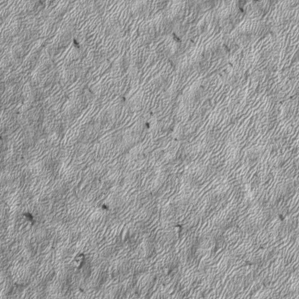
Label: frost